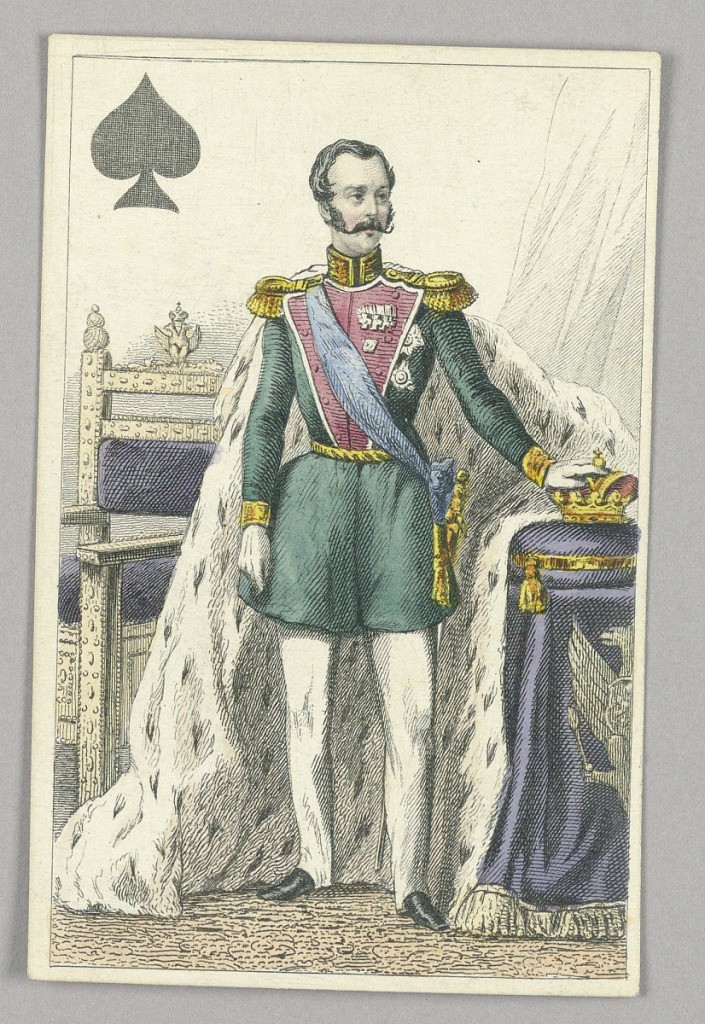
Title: Alexander II, Tsar of Russia, King of Spades from Set of "Jeu Imperial–Second Empire–Napoleon III" Playing Cards
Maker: B.P. Grimaud, Paris, France
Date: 1858
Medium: Lithograph on glazed paper
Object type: Playing Card
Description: Alexander II, Tsar of Russia, King of Spades from Set of "Jeu Imperial-Second Empire-Napoleon III" Playing Cards.